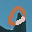
Label: 0